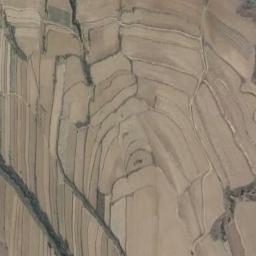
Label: terrace